Interaction volume radius: 10 \u00c5
Interaction volume height: 15 \u00c5
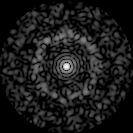
Disorder parameter: 0.8445